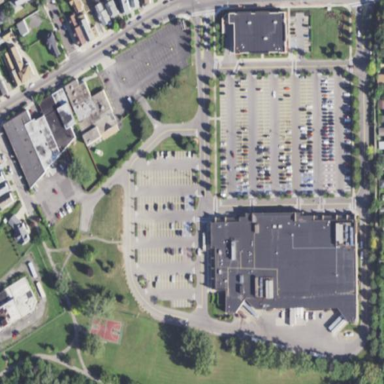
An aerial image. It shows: Retail area.